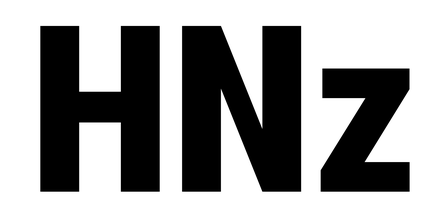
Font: Roboto_Condensed_Black